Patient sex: M
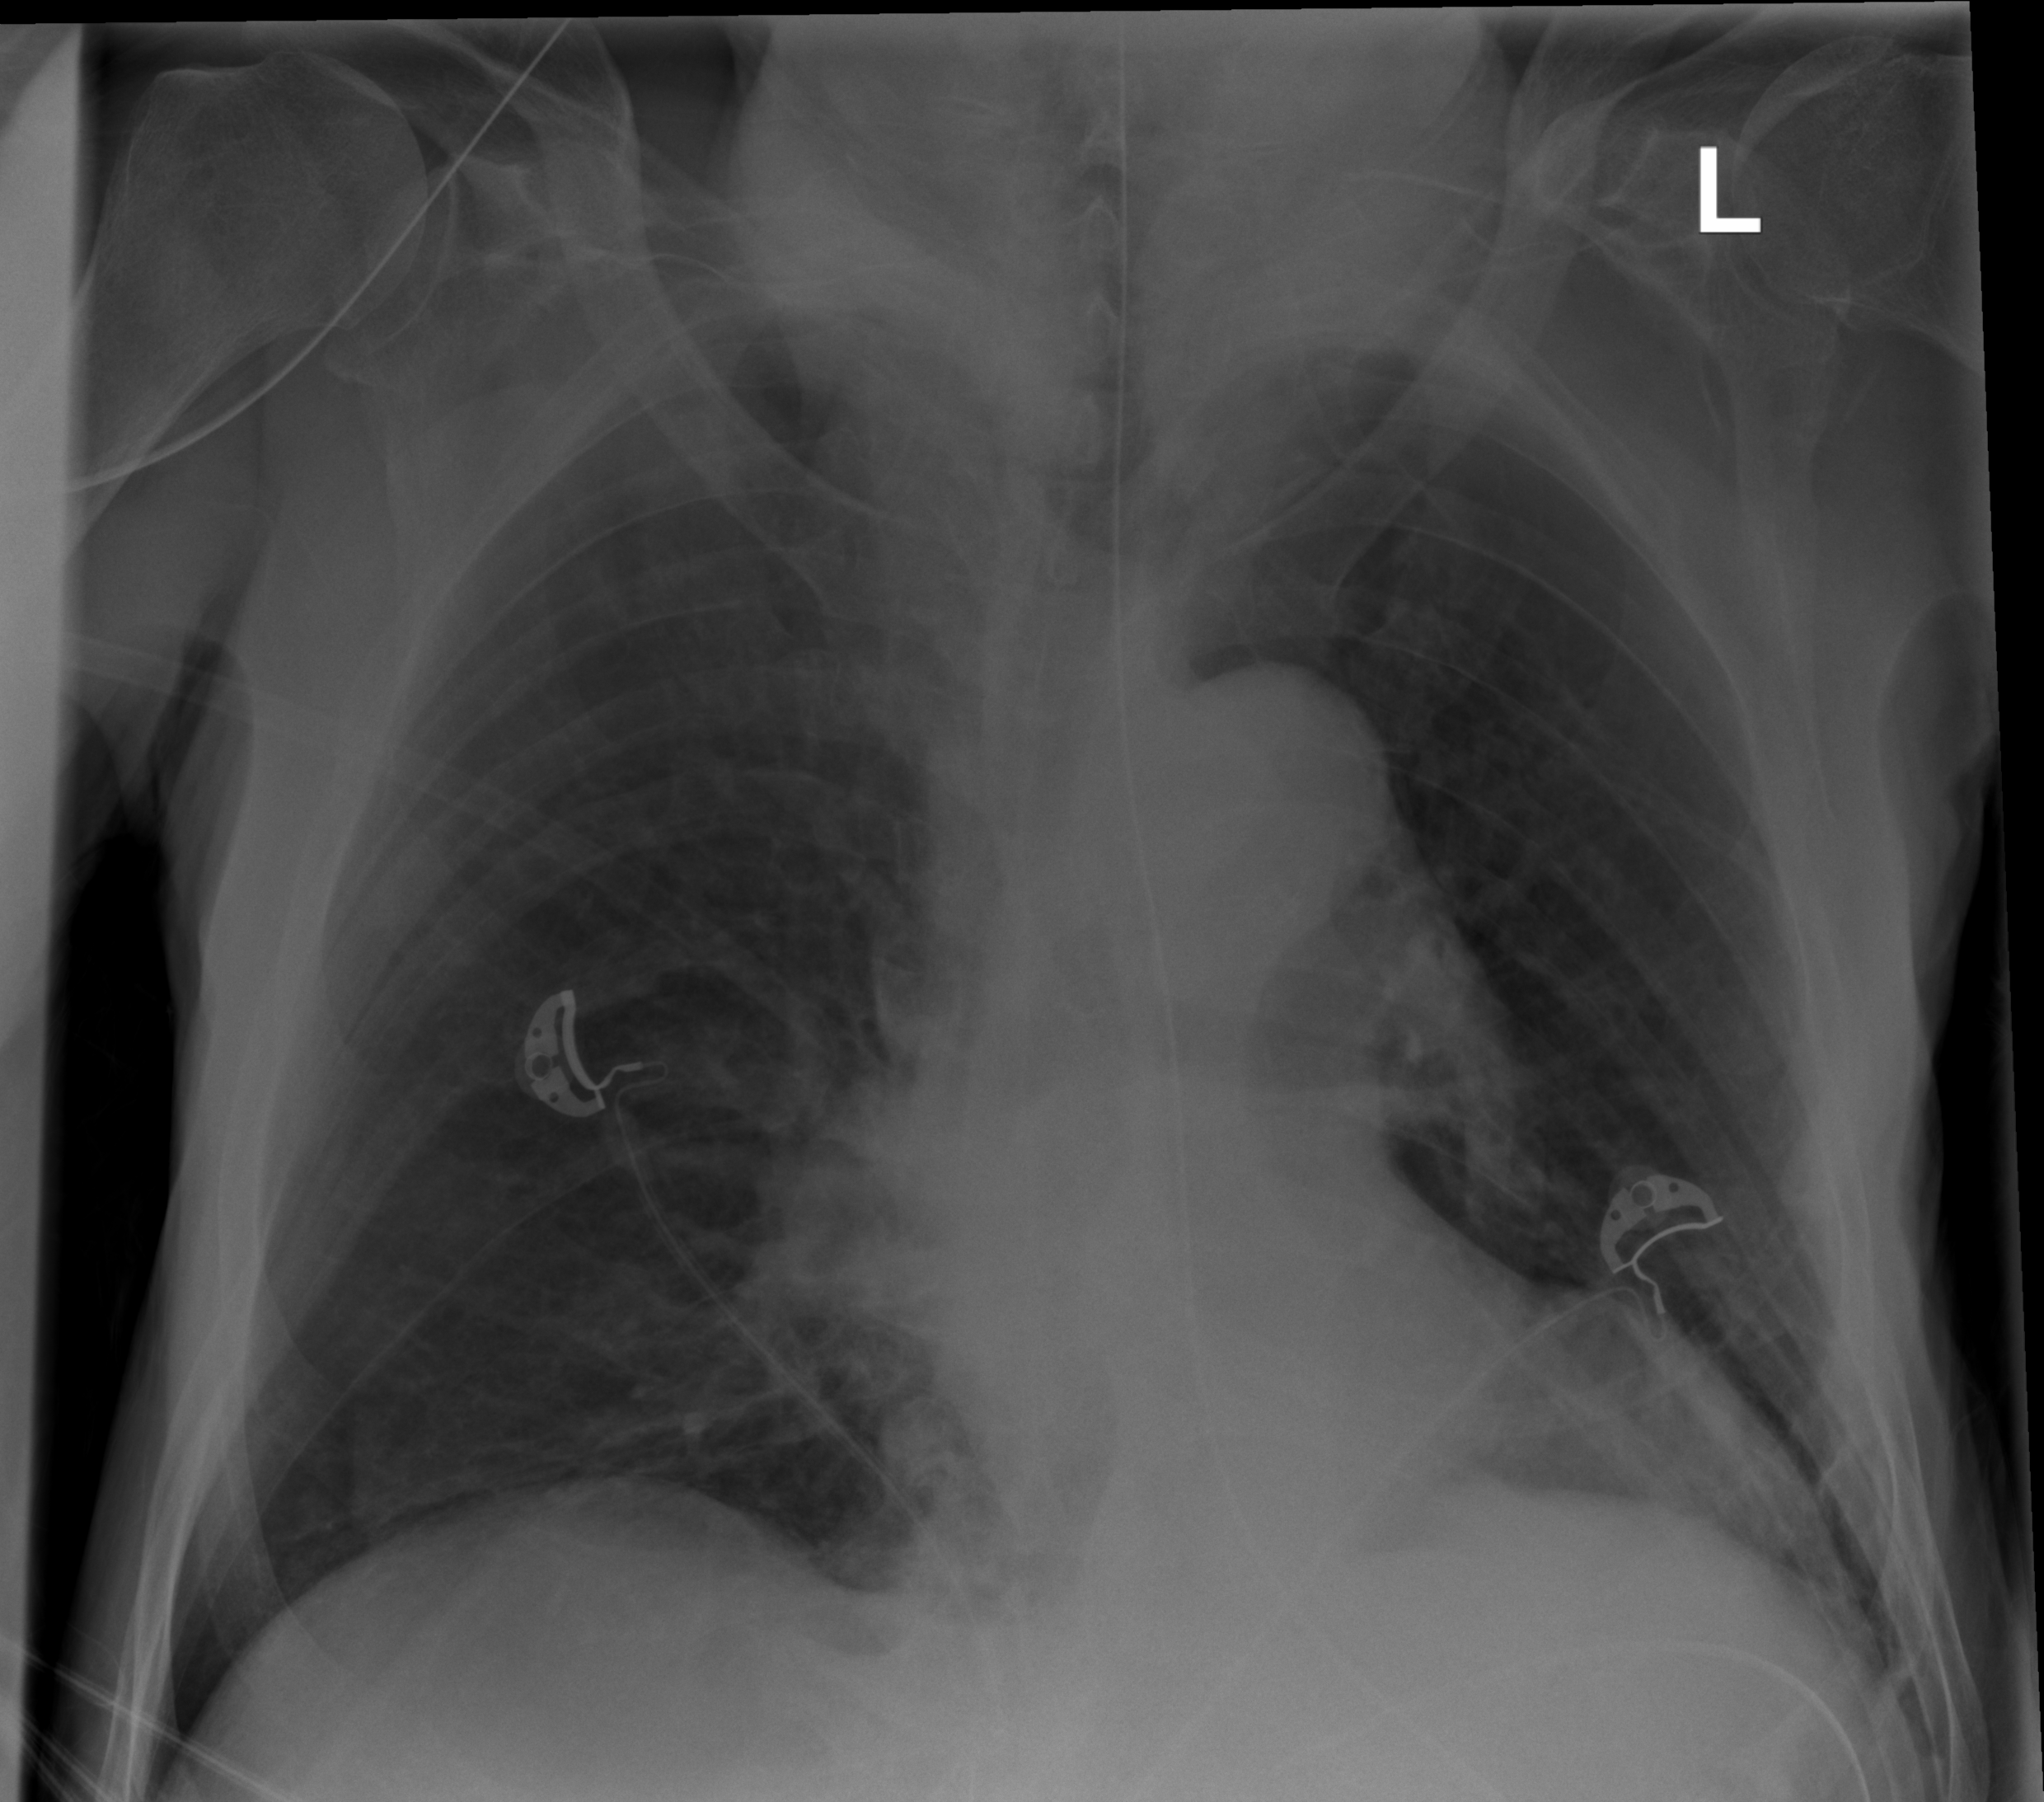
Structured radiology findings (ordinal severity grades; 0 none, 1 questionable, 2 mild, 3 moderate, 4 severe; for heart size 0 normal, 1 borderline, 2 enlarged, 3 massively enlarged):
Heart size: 0
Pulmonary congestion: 0
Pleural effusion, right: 0
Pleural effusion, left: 1
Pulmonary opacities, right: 0
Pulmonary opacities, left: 1
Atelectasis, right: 0
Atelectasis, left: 1